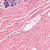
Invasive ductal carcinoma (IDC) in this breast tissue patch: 0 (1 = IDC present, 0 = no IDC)